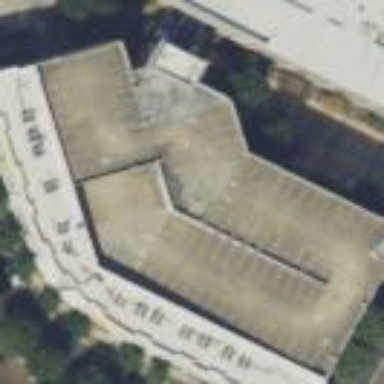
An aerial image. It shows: Multi-storey parking building.